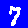
Digit: 7